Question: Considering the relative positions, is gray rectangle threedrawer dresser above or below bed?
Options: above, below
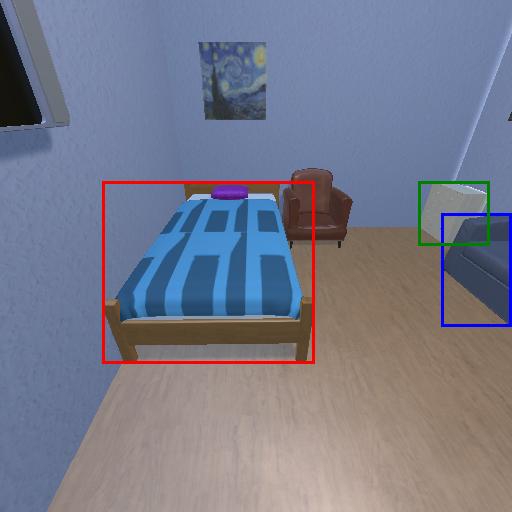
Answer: above